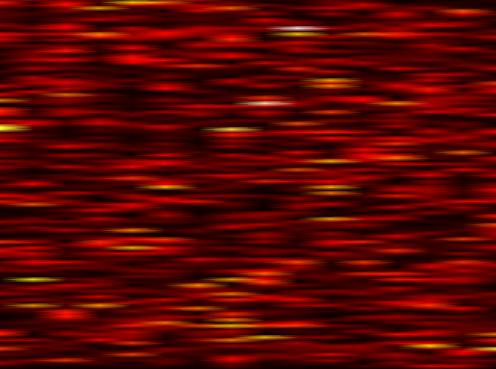
Label: UFMC